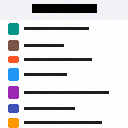
Screen state: on